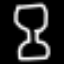
Label: hourglass